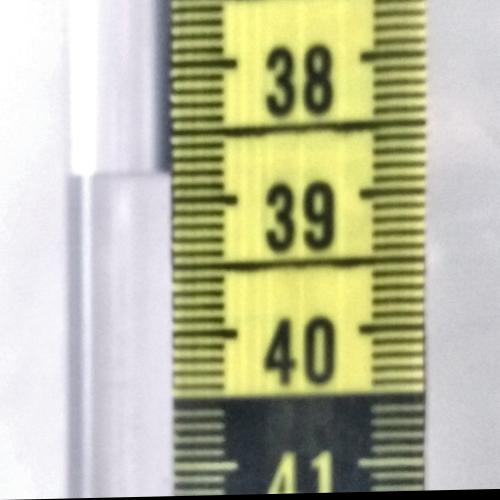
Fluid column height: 38.8 cm